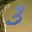
Label: 3